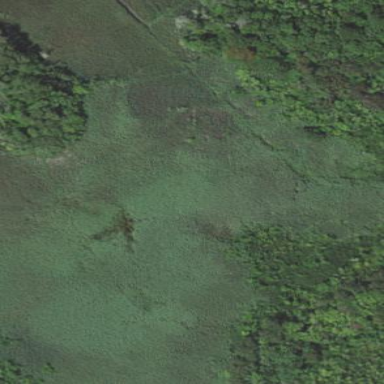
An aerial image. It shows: Beautiful wet meadow natural wetland.